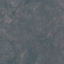
Land use / land cover: HerbaceousVegetation